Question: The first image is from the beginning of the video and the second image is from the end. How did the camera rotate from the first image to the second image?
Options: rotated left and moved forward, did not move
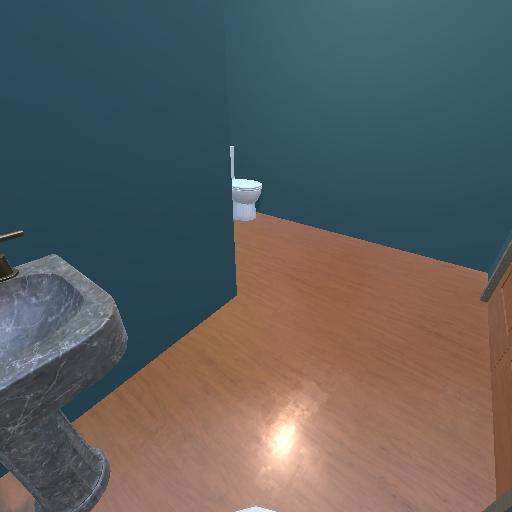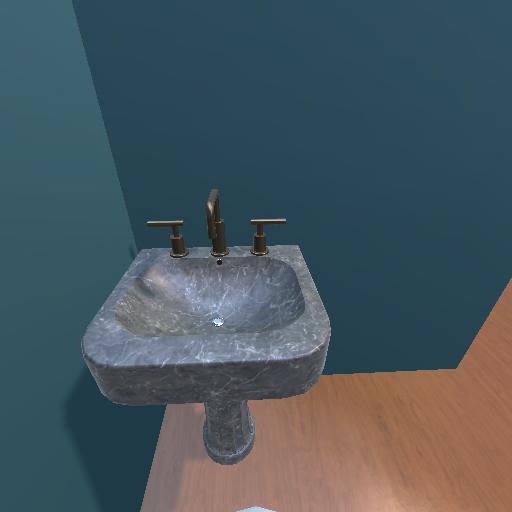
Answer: rotated left and moved forward